Question: The picture describes a maze problem, where green is the starting position and red is the end point. Find the length of the shortest path.
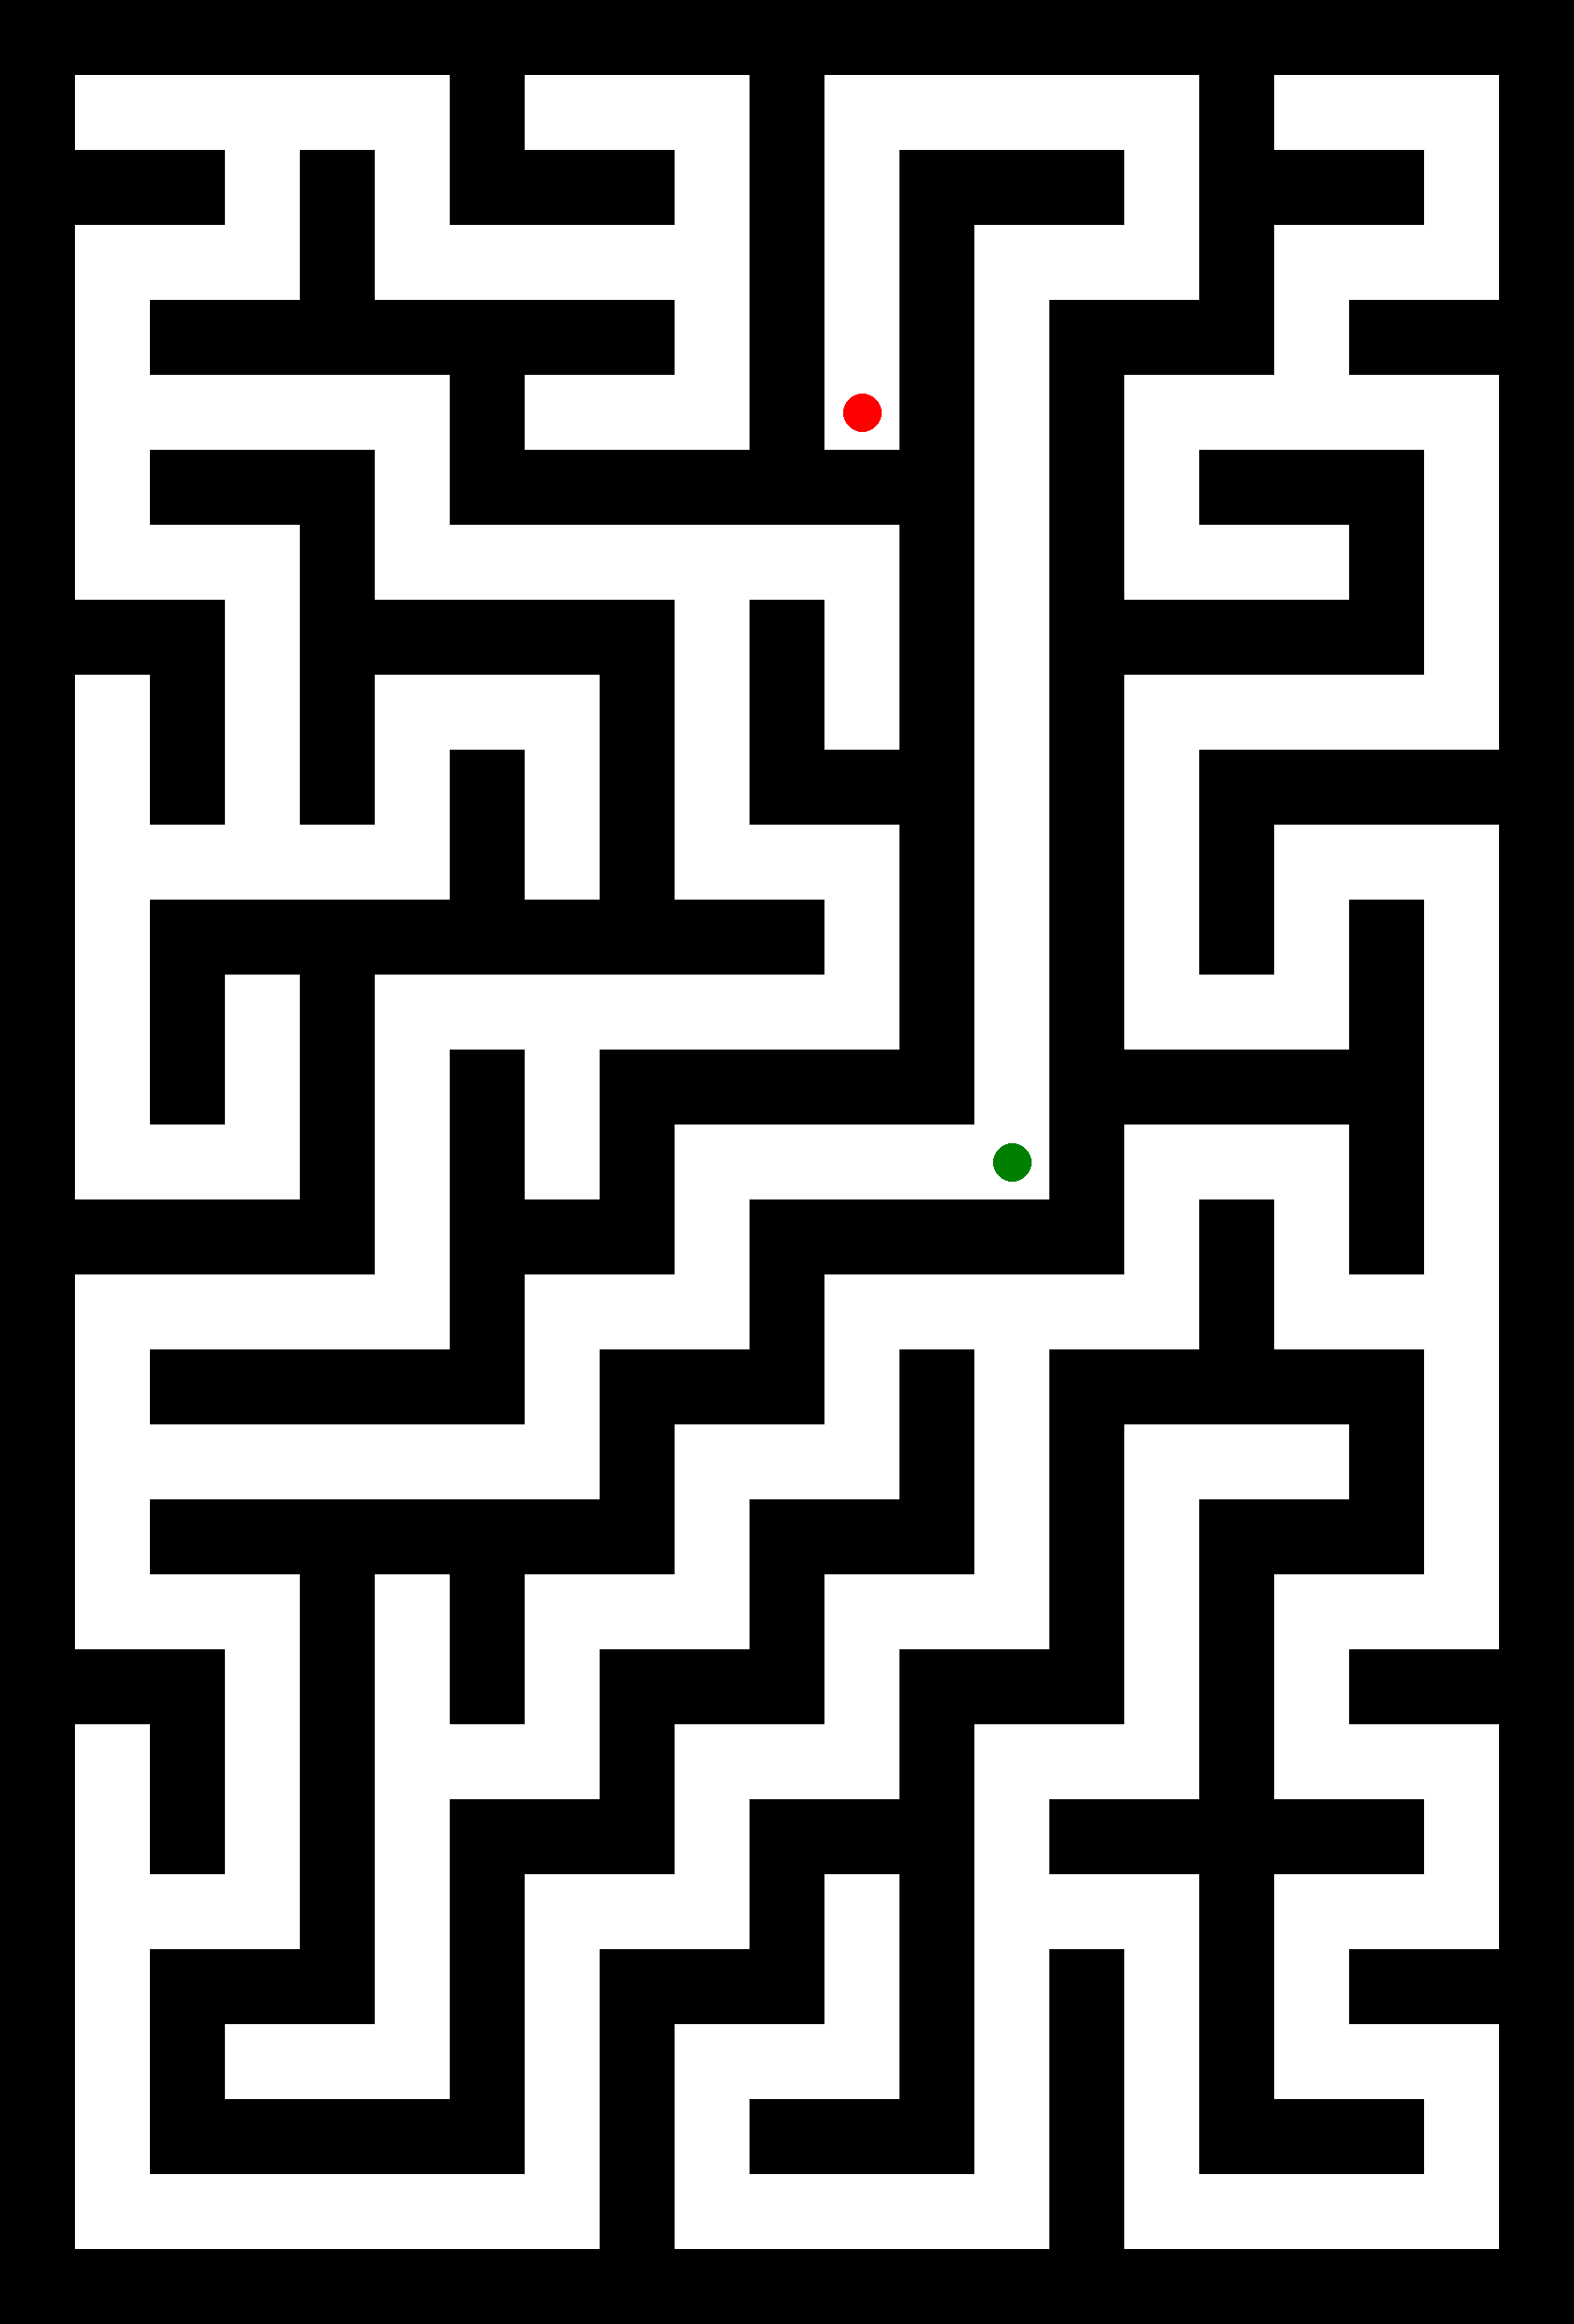
Answer: 24